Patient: sex M, age 51
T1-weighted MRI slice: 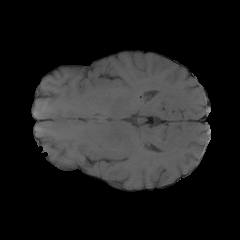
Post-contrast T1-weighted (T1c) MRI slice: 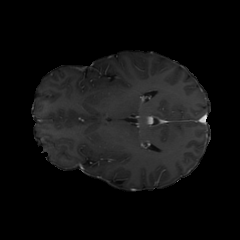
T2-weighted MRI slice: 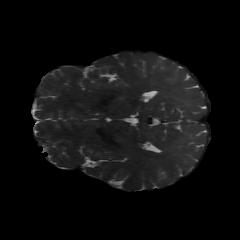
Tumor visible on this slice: no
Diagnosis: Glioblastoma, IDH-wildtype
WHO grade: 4